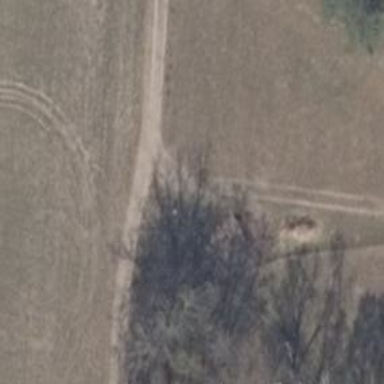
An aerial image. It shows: Sandy track road with grade 4 track type.